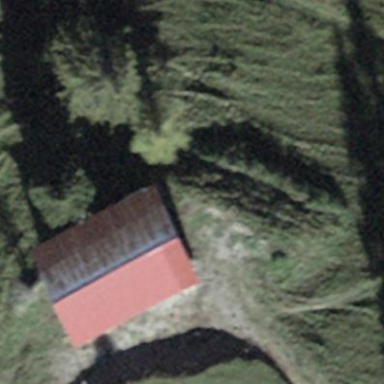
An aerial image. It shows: Farm auxiliary building.